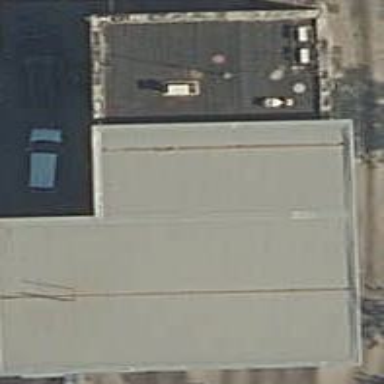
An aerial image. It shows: Fuel station building.